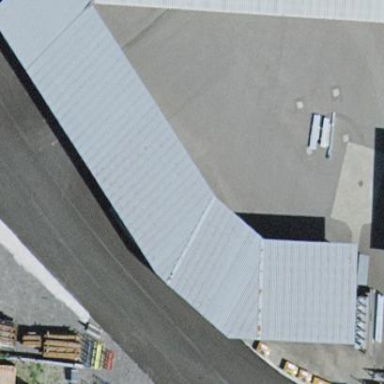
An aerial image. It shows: View of roof of building.